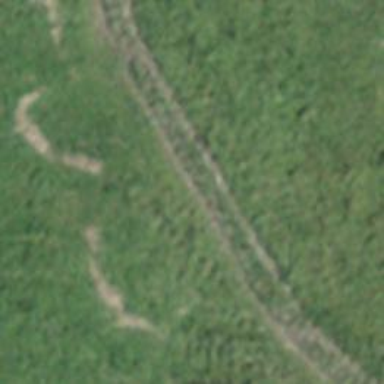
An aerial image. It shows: Track with grade 4 tracktype.